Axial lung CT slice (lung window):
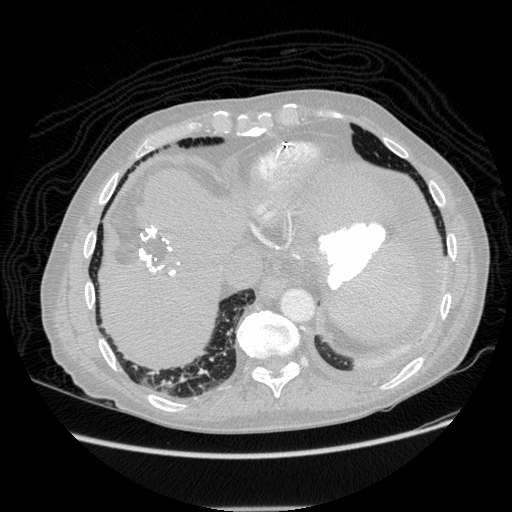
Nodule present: no